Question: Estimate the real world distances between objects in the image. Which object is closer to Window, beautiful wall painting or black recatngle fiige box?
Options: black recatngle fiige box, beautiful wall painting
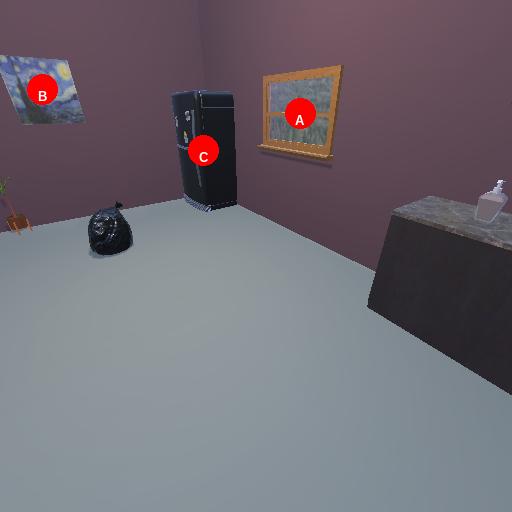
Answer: black recatngle fiige box